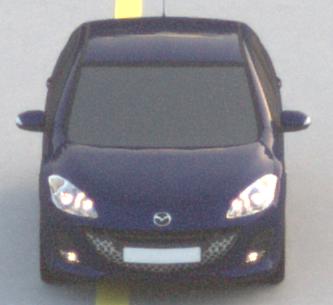
Make: Mazda
Model: 3 1.6
Detailed model: 3 (BL)
Model produced from: 2009/05
Model produced until: 2010/12
Doors: 5
Color: blue
Road condition: dry road
Daytime: sunrise or sunset
Contrast: low contrast